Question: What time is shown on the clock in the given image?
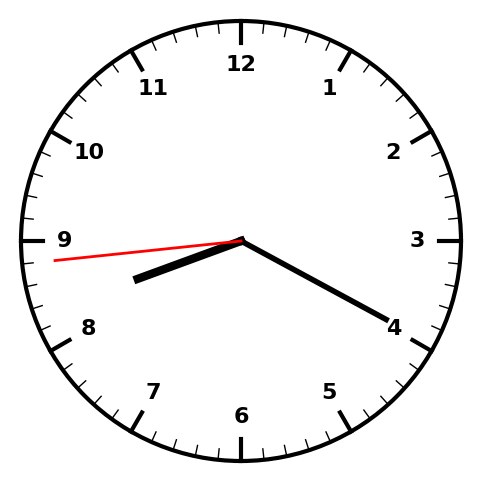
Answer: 08:19:44